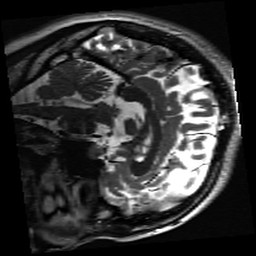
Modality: inplaneT2
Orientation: sagittal